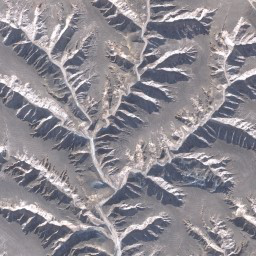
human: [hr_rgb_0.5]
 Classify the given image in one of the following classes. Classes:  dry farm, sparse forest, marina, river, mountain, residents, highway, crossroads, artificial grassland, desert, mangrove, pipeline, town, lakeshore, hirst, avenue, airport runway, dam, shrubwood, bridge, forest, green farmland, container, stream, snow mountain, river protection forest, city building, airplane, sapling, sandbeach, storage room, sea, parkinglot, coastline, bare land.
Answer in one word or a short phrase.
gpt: mountain